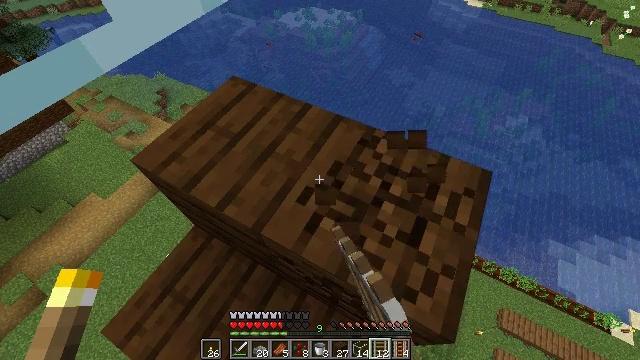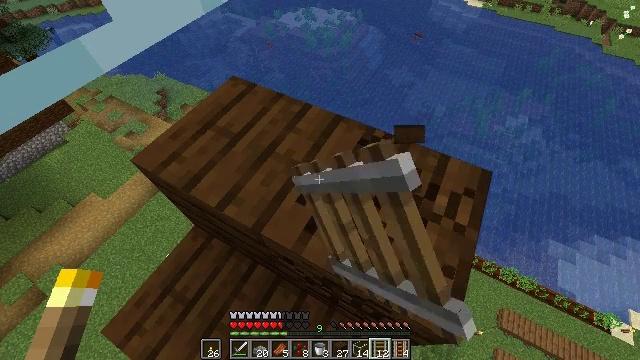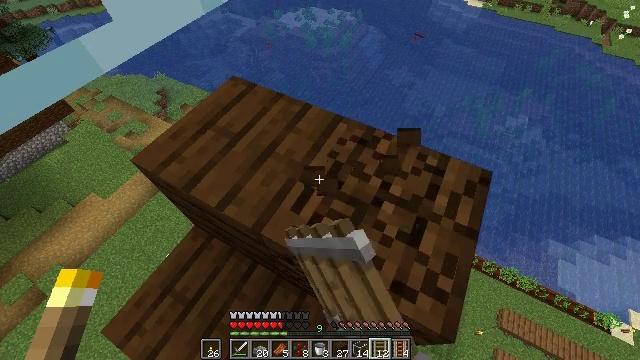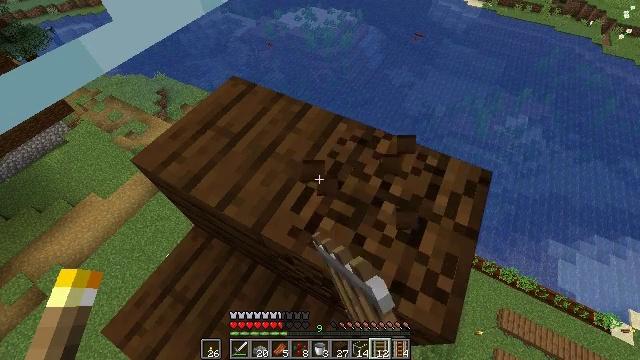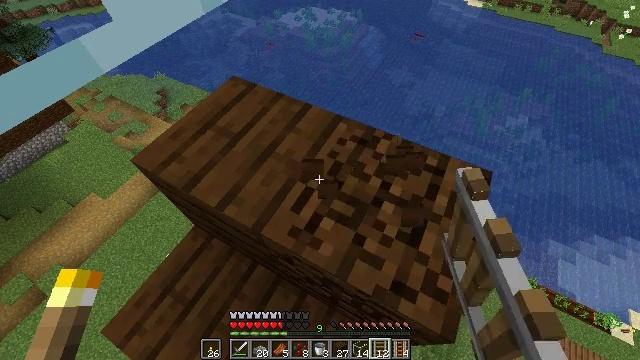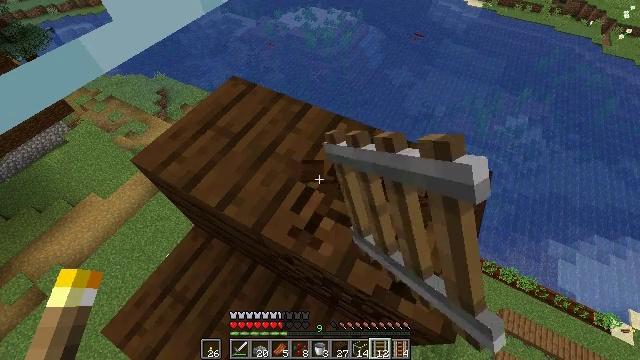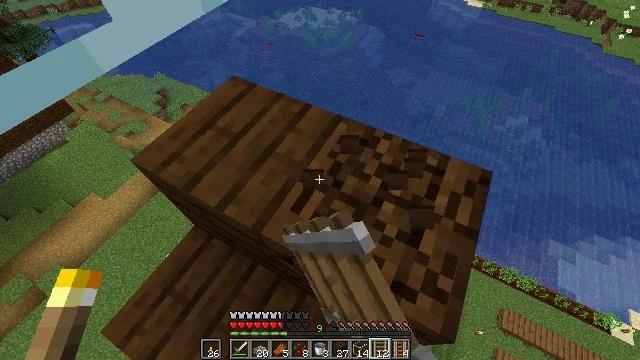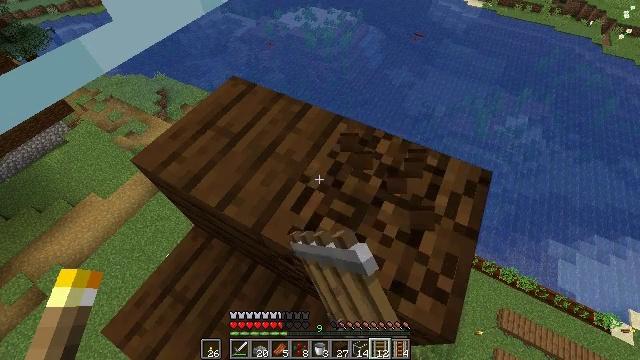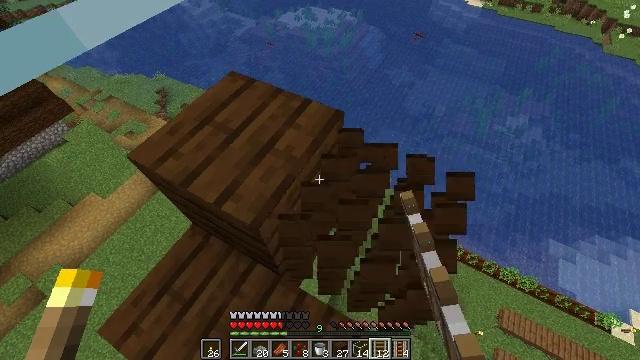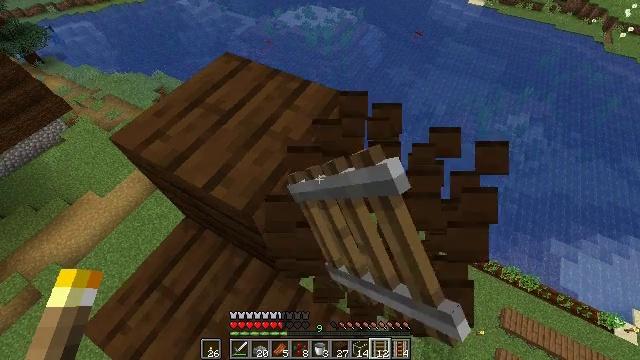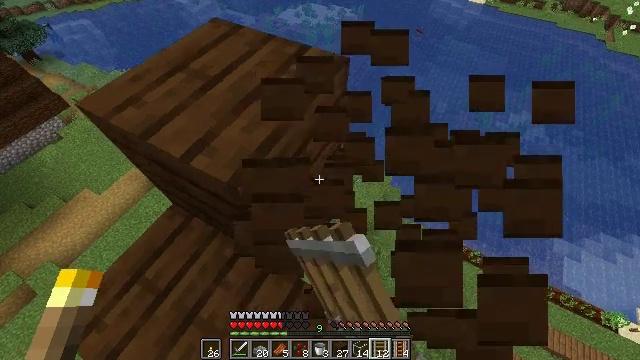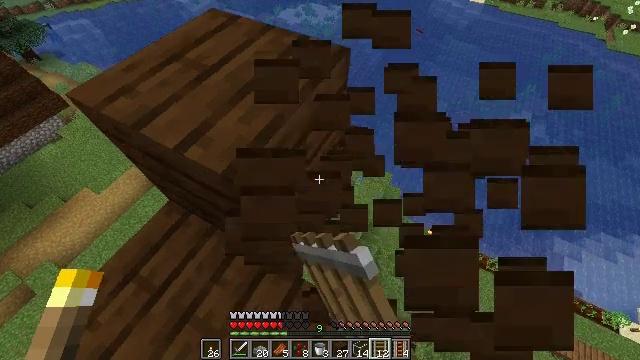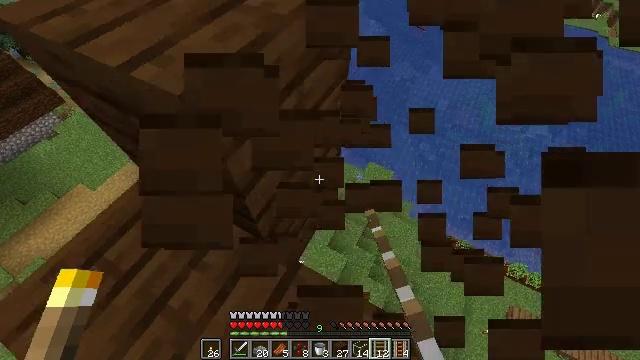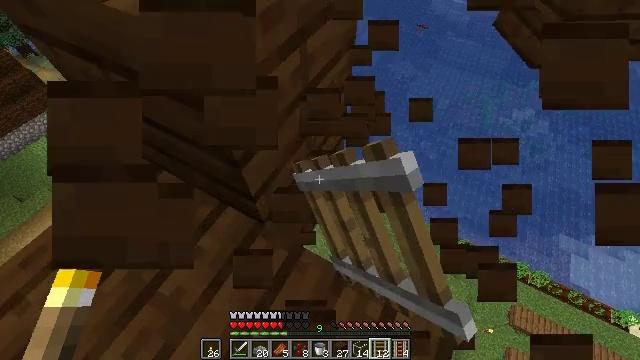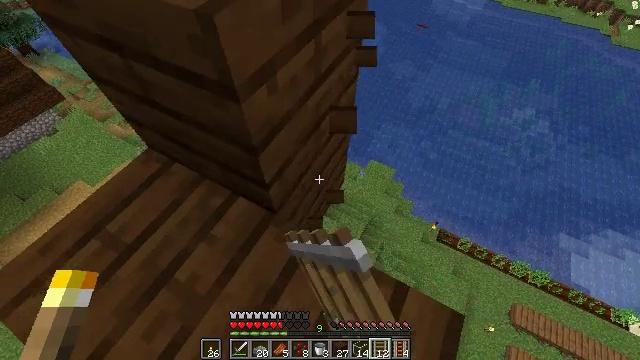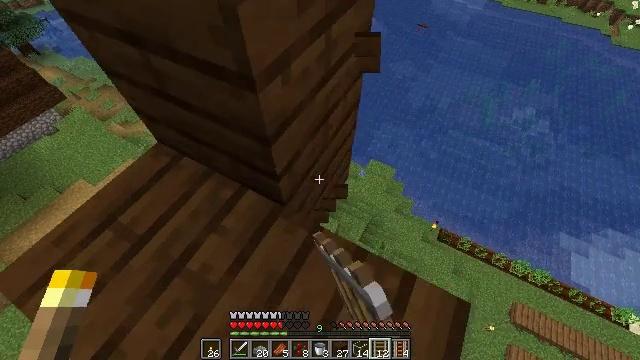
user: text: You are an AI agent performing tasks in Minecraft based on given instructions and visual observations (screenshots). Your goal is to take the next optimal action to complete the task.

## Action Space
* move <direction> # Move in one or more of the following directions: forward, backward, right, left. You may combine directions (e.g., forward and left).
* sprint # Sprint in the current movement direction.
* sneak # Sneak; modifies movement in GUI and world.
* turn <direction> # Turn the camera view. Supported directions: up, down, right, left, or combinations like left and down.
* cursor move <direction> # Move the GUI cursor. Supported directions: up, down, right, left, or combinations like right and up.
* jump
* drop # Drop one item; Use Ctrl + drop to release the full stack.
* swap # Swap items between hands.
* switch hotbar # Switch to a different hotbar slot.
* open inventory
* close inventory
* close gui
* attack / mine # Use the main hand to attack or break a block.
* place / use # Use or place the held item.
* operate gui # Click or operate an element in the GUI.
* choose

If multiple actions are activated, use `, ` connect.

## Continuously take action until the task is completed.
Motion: motion action
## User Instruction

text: Collect dark oak planks from a structure.
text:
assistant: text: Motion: sneak, attack / mine
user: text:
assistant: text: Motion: sneak, attack / mine
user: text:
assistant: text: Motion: sneak, attack / mine
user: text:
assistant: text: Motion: sneak, attack / mine
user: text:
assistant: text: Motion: sneak, attack / mine
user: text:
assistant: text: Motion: sneak, attack / mine
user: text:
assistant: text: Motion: sneak, attack / mine
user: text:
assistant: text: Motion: sneak, attack / mine
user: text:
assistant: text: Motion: sneak, attack / mine
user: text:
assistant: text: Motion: sneak, attack / mine
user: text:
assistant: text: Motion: move back, sneak, attack / mine
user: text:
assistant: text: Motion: move back and move left, sneak, attack / mine
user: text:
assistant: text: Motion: move back and move left, sneak, attack / mine
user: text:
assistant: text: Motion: move back and move left, sneak, attack / mine
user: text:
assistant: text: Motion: move back and move left, sneak, attack / mine
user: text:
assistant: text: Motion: move back and move left, sneak, attack / mine
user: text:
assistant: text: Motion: move back, sneak, turn left, attack / mine
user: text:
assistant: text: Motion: move back, sneak, turn left and up, attack / mine
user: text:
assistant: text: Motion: move back, sneak, turn left and up, attack / mine
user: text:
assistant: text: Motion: sneak, turn up, attack / mine
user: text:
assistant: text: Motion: sneak, turn up, attack / mine
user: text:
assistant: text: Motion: sneak, turn right and up, attack / mine
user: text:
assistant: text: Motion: sneak, turn up, attack / mine
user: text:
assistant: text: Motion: sneak, attack / mine
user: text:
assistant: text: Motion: sneak, attack / mine
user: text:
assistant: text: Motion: sneak, attack / mine
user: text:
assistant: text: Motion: sneak, attack / mine
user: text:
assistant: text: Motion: sneak, attack / mine
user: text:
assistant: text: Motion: sneak, attack / mine
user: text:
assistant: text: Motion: sneak, attack / mine